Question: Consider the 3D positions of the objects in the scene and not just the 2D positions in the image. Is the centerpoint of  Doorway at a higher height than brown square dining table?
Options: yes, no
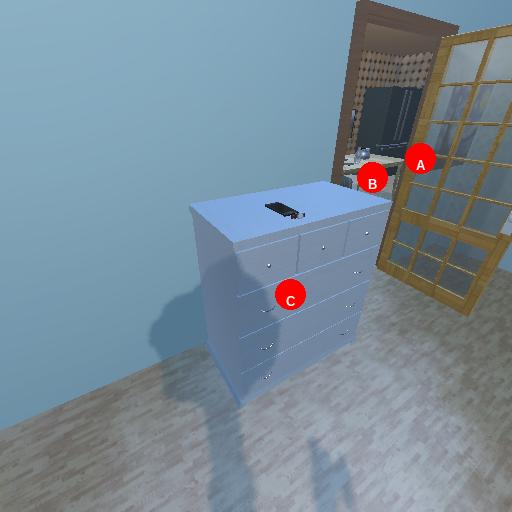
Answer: yes